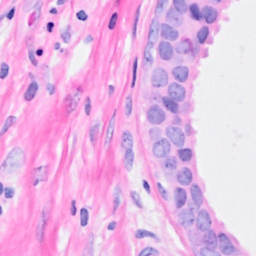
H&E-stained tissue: Breast